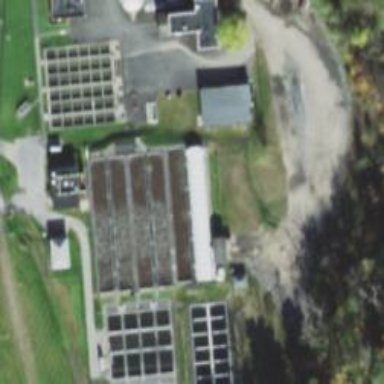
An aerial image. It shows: Man-made water works facility.